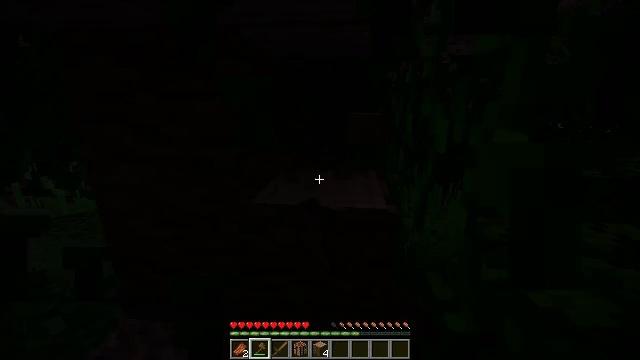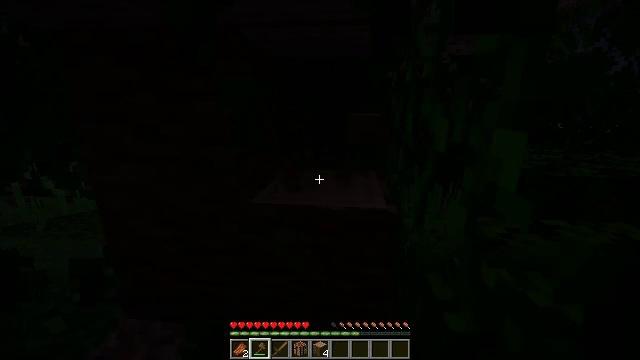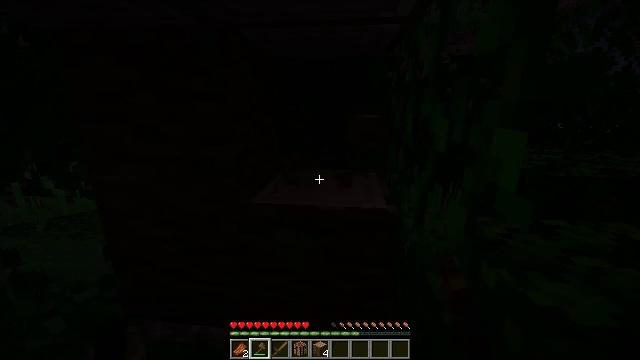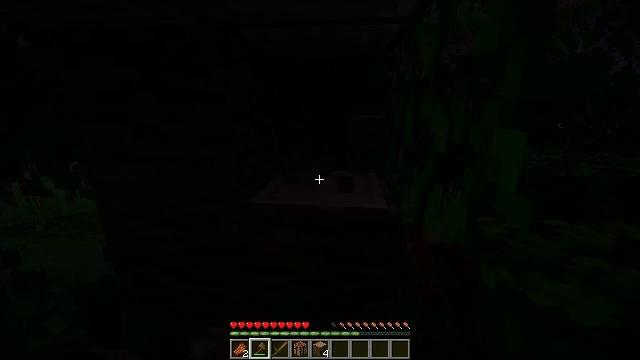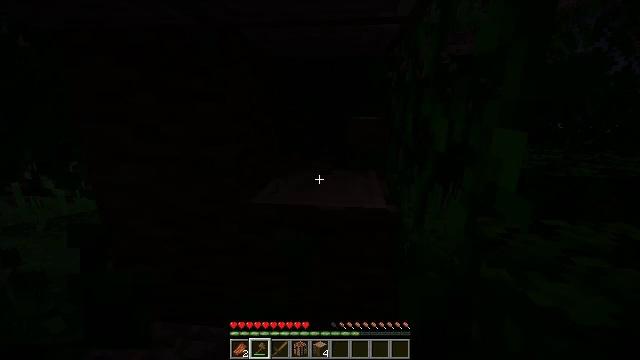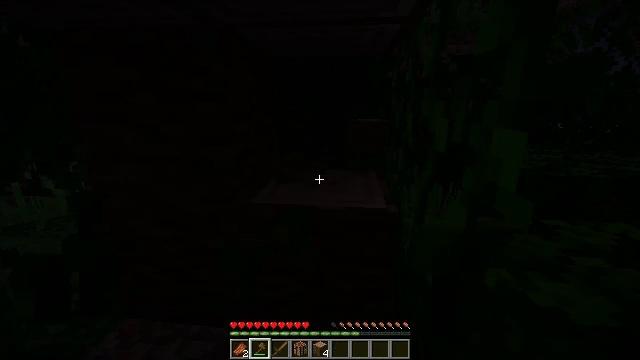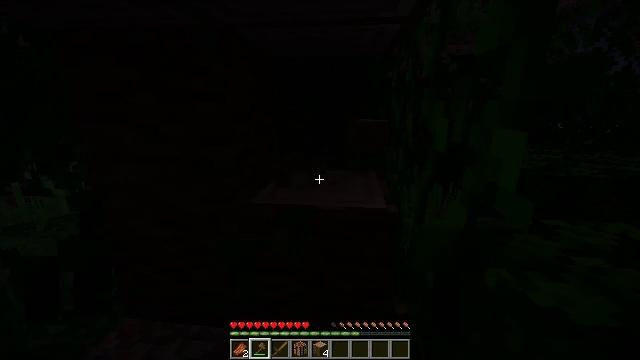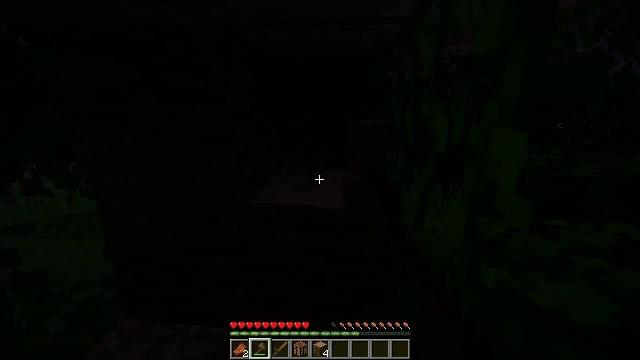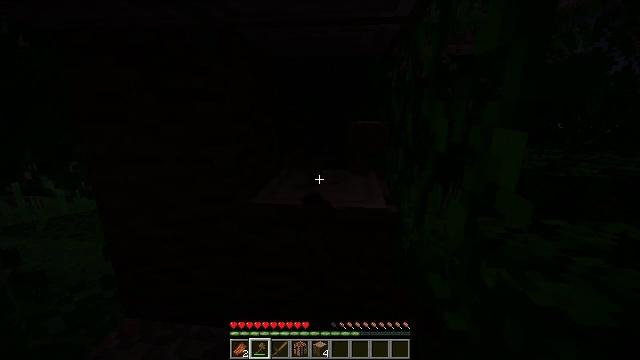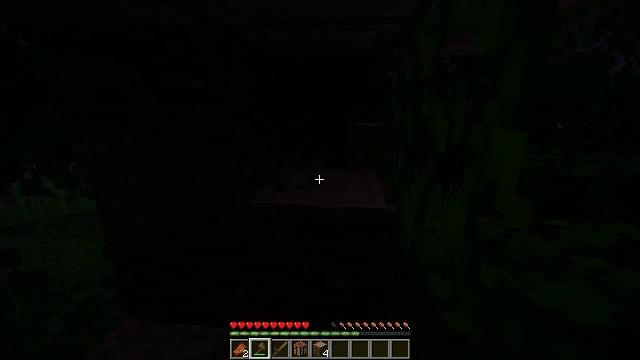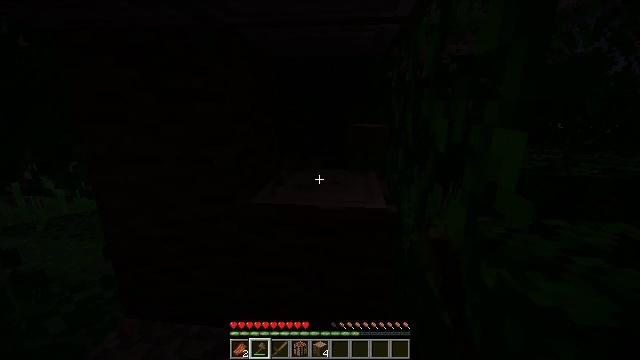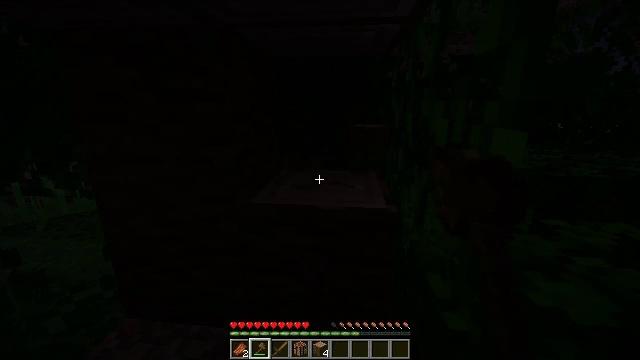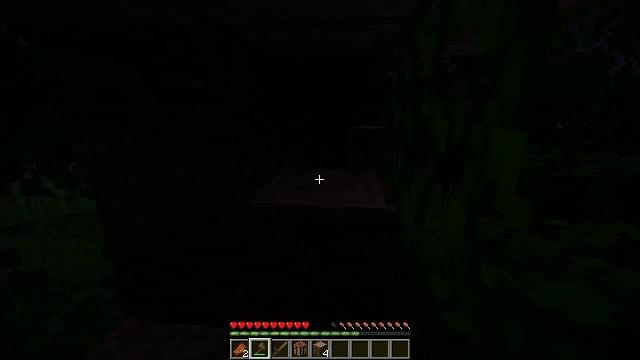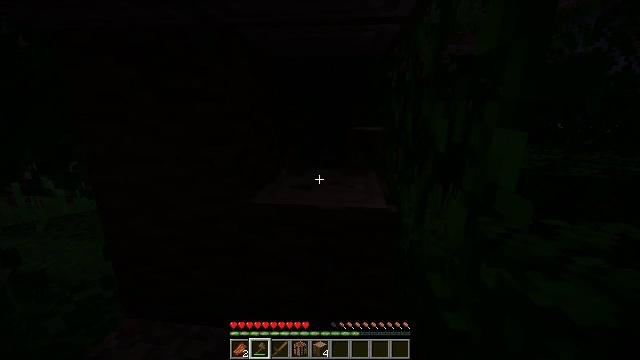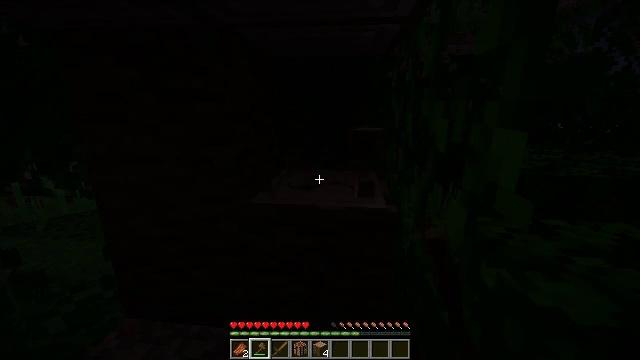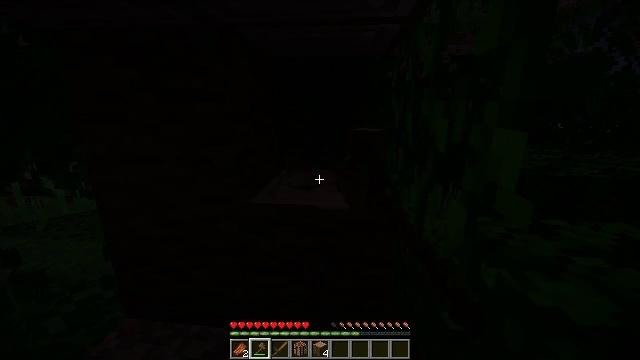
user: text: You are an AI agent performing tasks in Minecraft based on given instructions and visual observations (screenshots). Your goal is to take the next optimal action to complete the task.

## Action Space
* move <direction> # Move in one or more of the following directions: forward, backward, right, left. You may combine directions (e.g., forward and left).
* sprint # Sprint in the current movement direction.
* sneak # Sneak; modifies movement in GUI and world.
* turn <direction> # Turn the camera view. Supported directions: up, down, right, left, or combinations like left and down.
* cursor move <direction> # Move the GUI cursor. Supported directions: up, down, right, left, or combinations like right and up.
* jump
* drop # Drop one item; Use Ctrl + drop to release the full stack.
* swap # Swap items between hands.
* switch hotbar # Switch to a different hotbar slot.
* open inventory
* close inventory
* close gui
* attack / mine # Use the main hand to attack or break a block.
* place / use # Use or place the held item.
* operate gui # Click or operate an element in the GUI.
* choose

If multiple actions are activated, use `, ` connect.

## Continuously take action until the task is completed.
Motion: motion action
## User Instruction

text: Break the jungle log to gather wood.
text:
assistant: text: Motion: attack / mine
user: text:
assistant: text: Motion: attack / mine
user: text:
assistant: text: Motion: attack / mine
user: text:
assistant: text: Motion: attack / mine
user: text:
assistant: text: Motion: attack / mine
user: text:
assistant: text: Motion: attack / mine
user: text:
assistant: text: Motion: attack / mine
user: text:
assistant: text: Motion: attack / mine
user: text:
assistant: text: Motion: attack / mine
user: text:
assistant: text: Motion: attack / mine
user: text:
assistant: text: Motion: attack / mine
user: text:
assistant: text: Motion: attack / mine
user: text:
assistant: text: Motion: attack / mine
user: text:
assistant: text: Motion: attack / mine
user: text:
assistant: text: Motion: attack / mine
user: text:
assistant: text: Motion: attack / mine
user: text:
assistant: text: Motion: attack / mine
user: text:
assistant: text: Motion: attack / mine
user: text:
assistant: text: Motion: attack / mine
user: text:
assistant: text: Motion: attack / mine
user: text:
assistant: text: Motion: attack / mine
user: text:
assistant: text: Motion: attack / mine
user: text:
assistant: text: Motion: attack / mine
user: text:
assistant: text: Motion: attack / mine
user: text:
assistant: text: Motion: attack / mine
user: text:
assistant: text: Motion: attack / mine
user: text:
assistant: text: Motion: attack / mine
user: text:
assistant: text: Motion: attack / mine
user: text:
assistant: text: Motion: attack / mine
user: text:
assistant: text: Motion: attack / mine